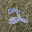
Label: 2